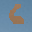
Label: 6